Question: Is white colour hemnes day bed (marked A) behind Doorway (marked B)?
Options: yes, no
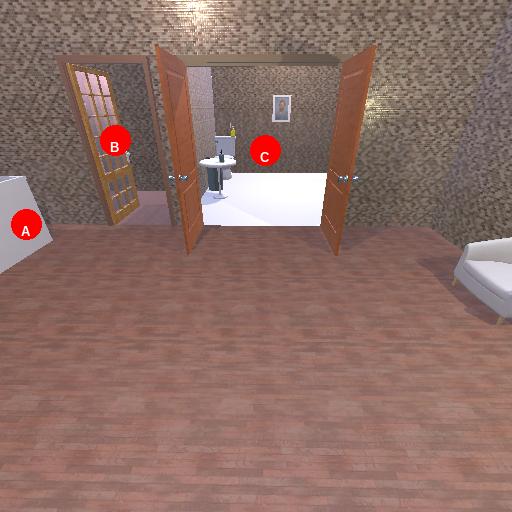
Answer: yes